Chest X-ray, PA view. Patient: 60 years old, sex F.
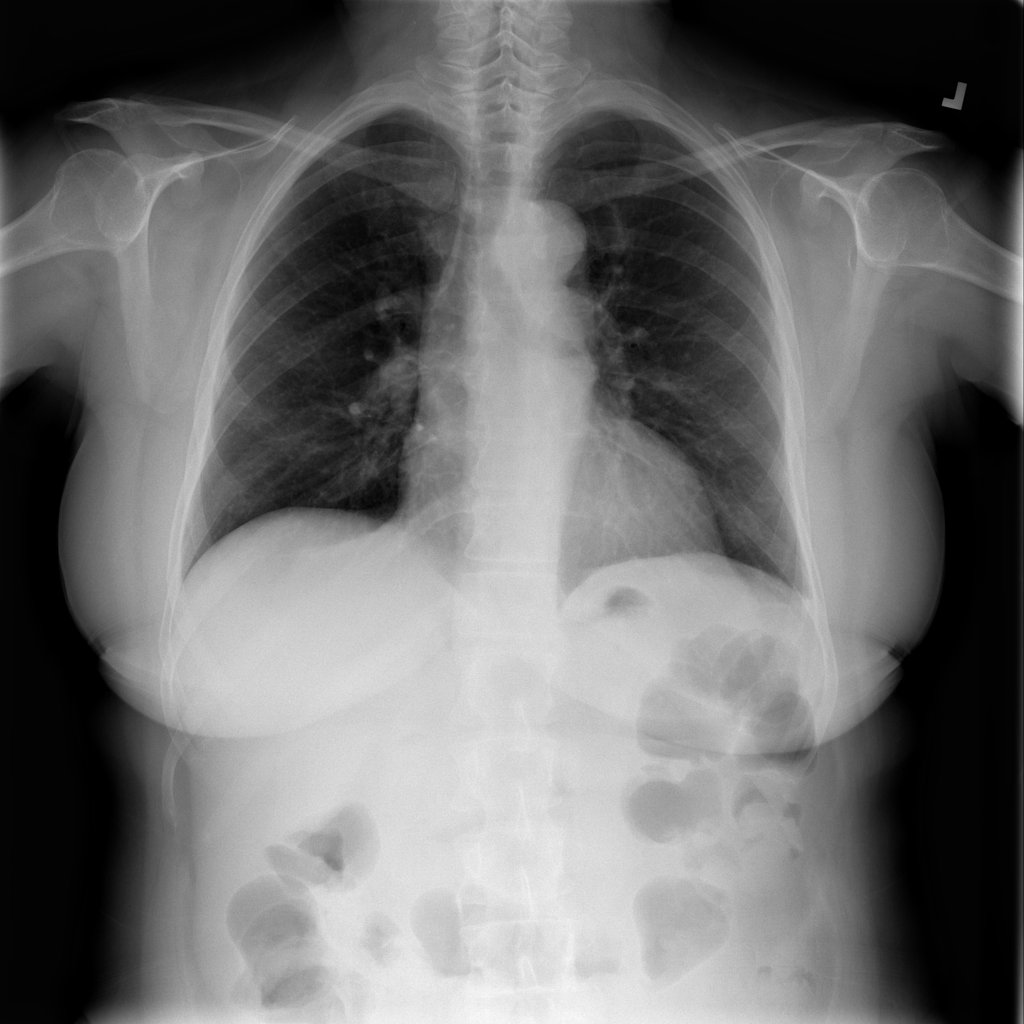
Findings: No Finding